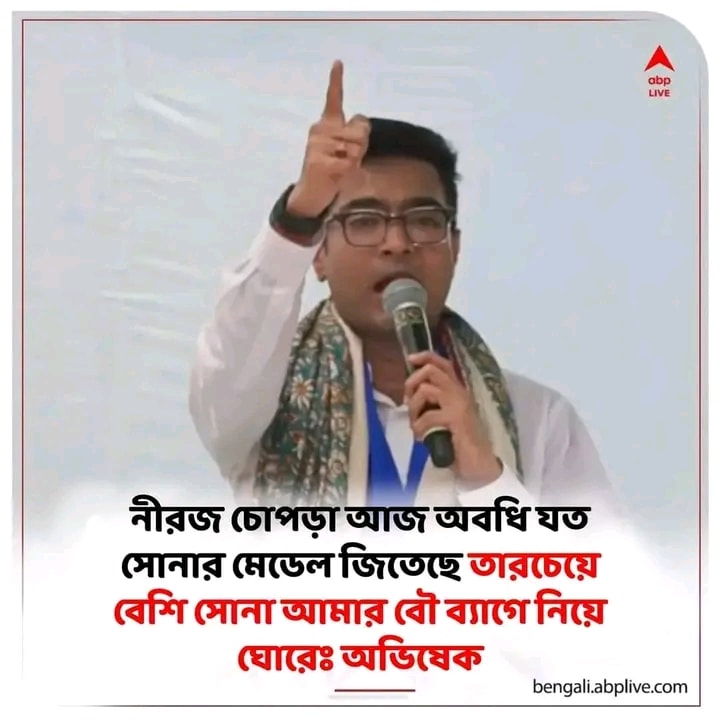
Text: নীরজ চোপড়া আজ অবধি যত সোনার মেডেল জিতেছে তারচেয়ে বেশি সোনা আমার বৌ ব্যাগে নিয়ে ঘোরে অভিষেক
Label: Non Hate